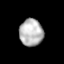
Tissue: lung
Cell type: Epithelial cells
Senescence score: 0.2087
Nuclear area (px): 628
Mean DAPI intensity: 182.597